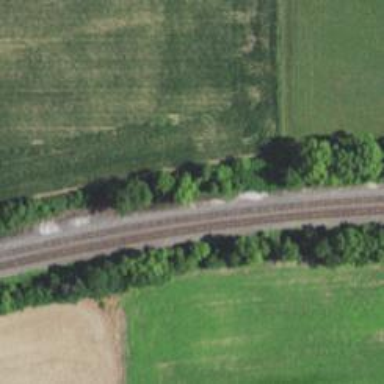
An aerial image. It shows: Railway track.